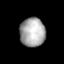
Tissue: lung
Cell type: Epithelial cells
Senescence score: 0.6704
Nuclear area (px): 721
Mean DAPI intensity: 168.917